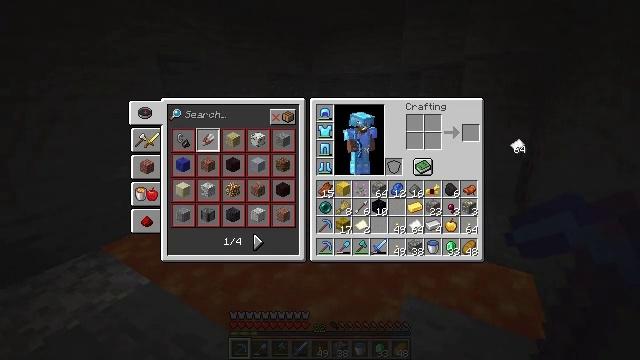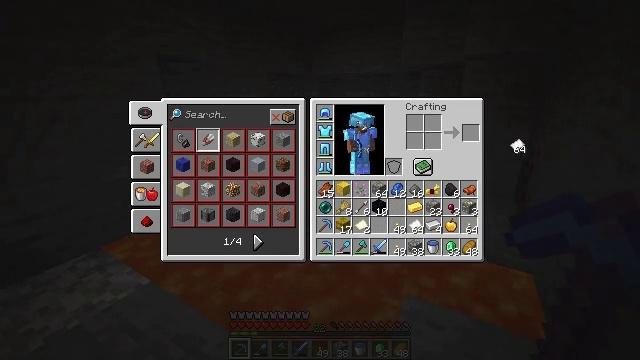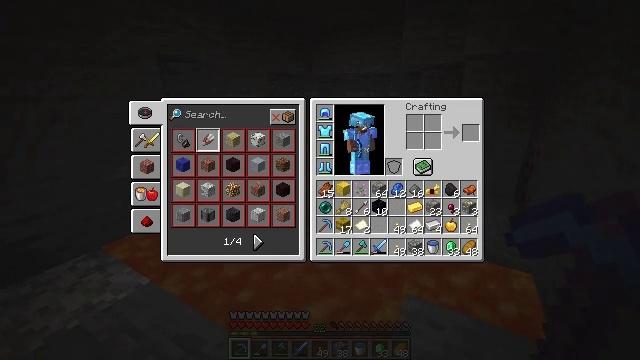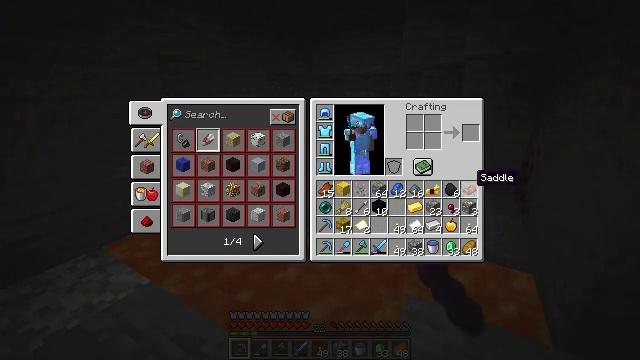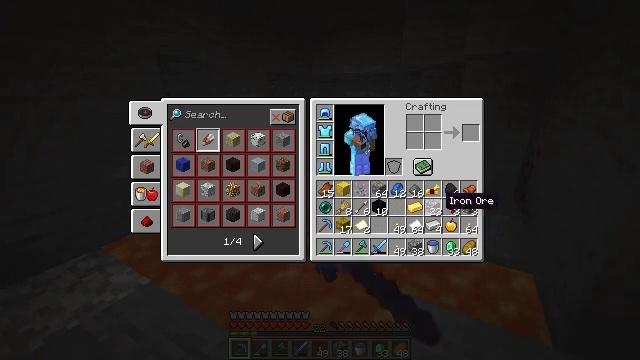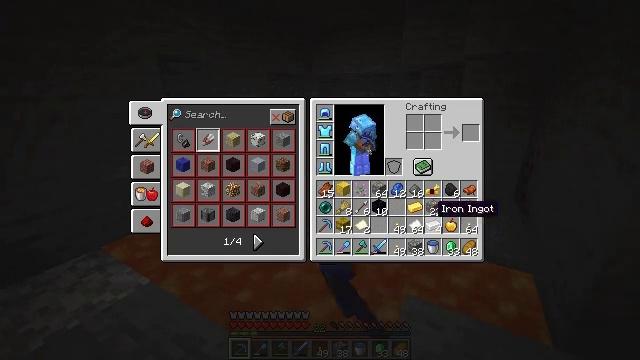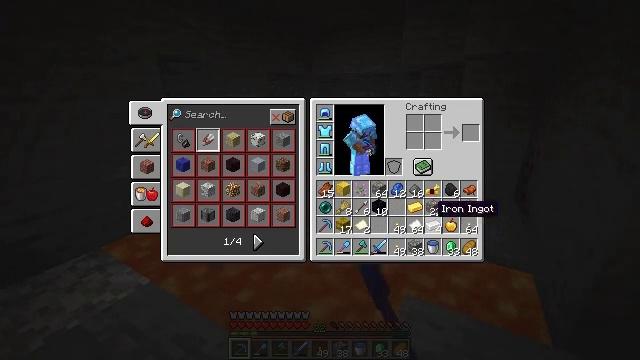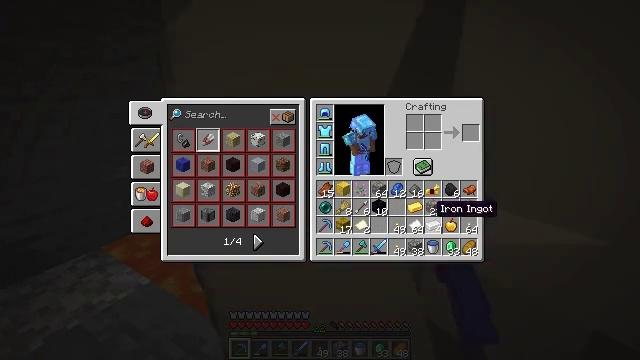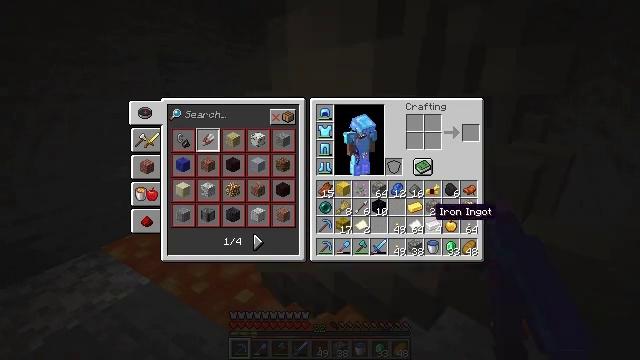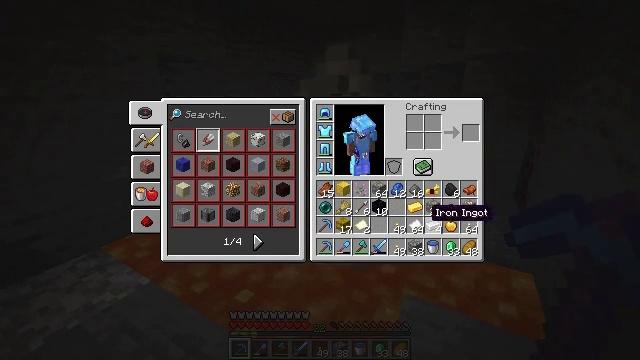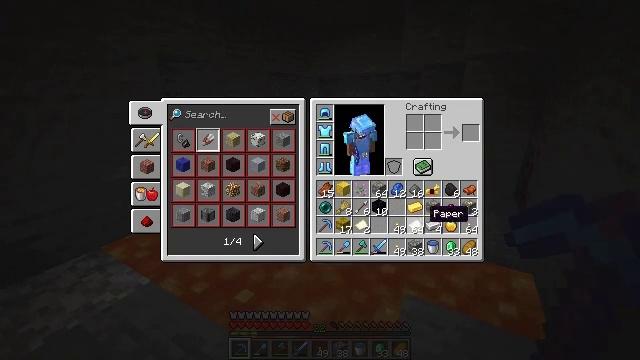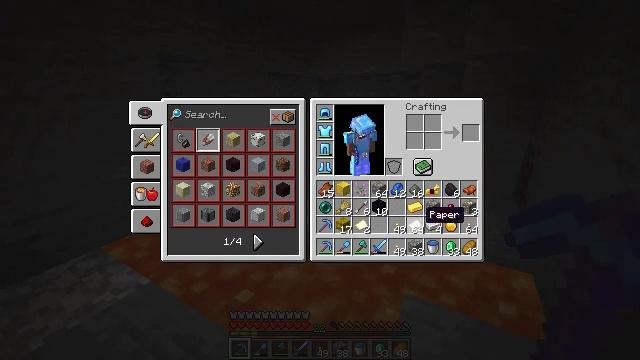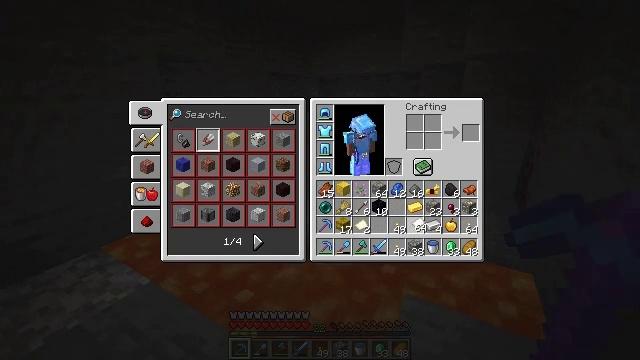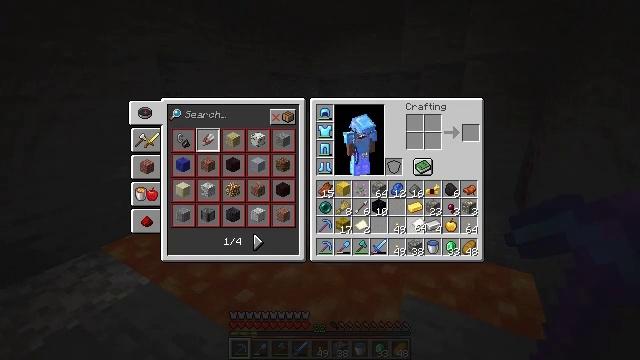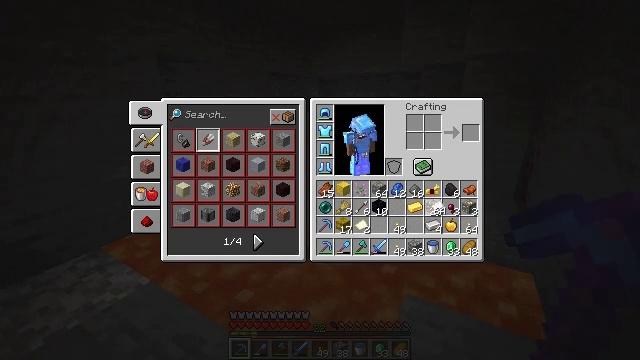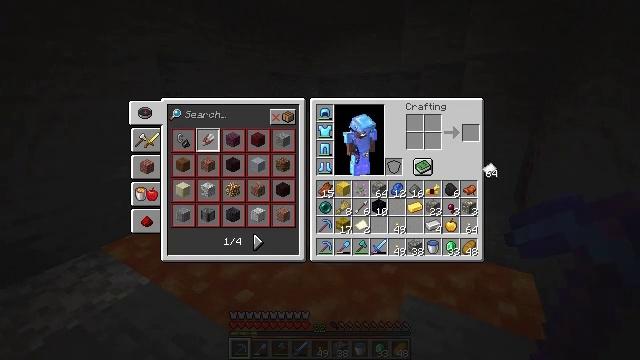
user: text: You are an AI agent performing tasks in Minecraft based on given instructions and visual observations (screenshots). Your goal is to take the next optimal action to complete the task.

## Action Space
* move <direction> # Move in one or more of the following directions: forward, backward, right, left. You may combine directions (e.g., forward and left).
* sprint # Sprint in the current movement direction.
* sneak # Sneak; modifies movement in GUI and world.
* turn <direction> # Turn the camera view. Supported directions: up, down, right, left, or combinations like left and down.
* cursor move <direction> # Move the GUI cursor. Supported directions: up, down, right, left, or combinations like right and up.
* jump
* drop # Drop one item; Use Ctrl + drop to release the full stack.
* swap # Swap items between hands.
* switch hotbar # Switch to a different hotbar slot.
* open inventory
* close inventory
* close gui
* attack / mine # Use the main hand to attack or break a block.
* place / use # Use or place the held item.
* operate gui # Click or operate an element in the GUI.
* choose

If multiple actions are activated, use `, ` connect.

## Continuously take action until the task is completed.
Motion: motion action
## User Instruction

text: Drop a piece of paper.
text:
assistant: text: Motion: operate gui
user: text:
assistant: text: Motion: no_op
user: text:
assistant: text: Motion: cursor move left and down
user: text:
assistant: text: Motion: cursor move left and down
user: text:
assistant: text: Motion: cursor move left and down
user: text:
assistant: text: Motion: no_op
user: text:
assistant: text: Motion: no_op
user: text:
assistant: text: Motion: no_op
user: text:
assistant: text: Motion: no_op
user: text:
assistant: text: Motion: no_op
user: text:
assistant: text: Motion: no_op
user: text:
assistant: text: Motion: operate gui
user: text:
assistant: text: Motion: operate gui
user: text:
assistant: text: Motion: cursor move right and up
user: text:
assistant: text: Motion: cursor move right and up
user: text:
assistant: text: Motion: cursor move right and up
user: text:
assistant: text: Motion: operate gui
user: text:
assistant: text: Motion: operate gui
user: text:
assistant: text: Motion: operate gui
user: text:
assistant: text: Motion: cursor move left and down
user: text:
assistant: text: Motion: cursor move left and down
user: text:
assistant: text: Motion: cursor move left and down
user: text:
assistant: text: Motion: no_op
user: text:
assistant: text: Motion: no_op
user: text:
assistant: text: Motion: no_op
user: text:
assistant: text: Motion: no_op
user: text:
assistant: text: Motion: no_op
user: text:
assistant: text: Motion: no_op
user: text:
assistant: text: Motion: no_op
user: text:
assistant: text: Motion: cursor move right and up